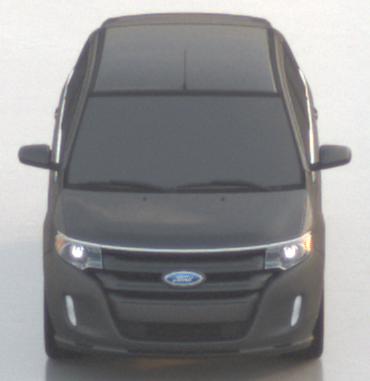
Make: Ford
Model: Edge
Detailed model: Gen. 1 Facelift
Model produced from: 2010
Model produced until: 2015
Doors: 5
Color: gray
Road condition: wet road
Daytime: sunrise or sunset
Contrast: low contrast